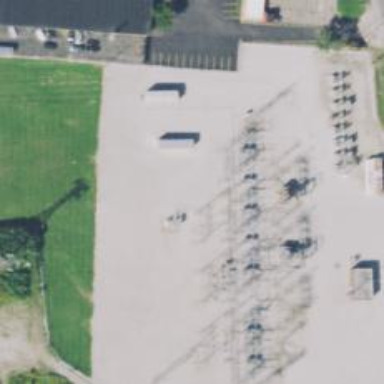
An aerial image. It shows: Switch for power supply.